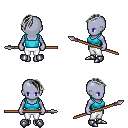
a pixel art fantasy rpg character, female body template, dark elf, purple skin, teal pirate shirt, white pants, gray long mohawk hairstyle, metal boots, spear, four views (front, back, left, right), 2x2 character sprite sheet, small pixel art, hard edges, no anti-aliasing